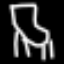
Label: chair